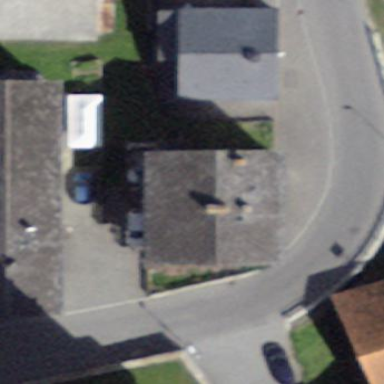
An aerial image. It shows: Simple and straightforward house.